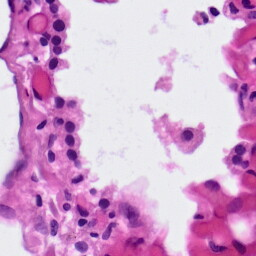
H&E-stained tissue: Lung